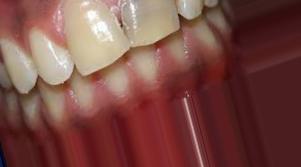
Condition: Tooth Discoloration